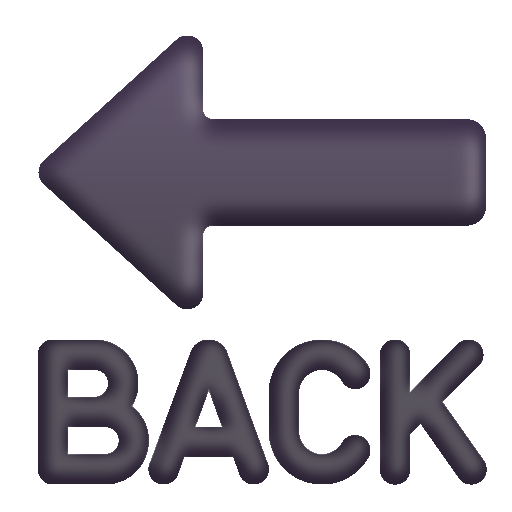
back arrow color